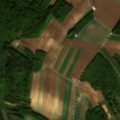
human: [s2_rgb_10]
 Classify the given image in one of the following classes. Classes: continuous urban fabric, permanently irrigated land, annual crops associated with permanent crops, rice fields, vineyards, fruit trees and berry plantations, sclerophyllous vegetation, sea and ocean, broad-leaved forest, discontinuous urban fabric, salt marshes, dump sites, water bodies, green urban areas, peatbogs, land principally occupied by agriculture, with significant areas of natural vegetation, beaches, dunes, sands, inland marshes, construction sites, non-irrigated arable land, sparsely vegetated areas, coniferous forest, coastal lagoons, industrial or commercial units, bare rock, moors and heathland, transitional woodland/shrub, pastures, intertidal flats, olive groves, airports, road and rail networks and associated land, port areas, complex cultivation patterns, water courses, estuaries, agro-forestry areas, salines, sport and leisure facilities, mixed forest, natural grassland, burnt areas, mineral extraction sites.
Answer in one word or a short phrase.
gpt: non-irrigated arable land, broad-leaved forest